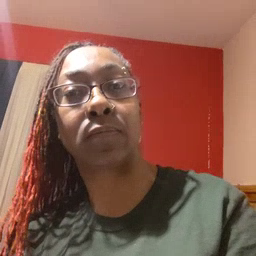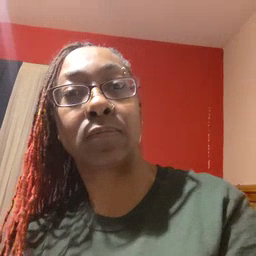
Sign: ear